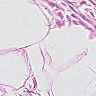
Metastatic tissue present: no